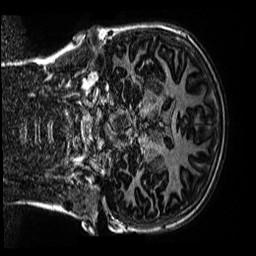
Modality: MP2RAGE
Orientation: coronal
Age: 13
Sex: female
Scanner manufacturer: siemens
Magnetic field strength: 3 T
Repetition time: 4 s
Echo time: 0.00299 s